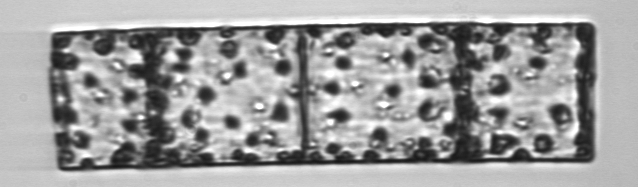
Label: Guinardia_flaccida